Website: crate-barrel
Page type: billing-address
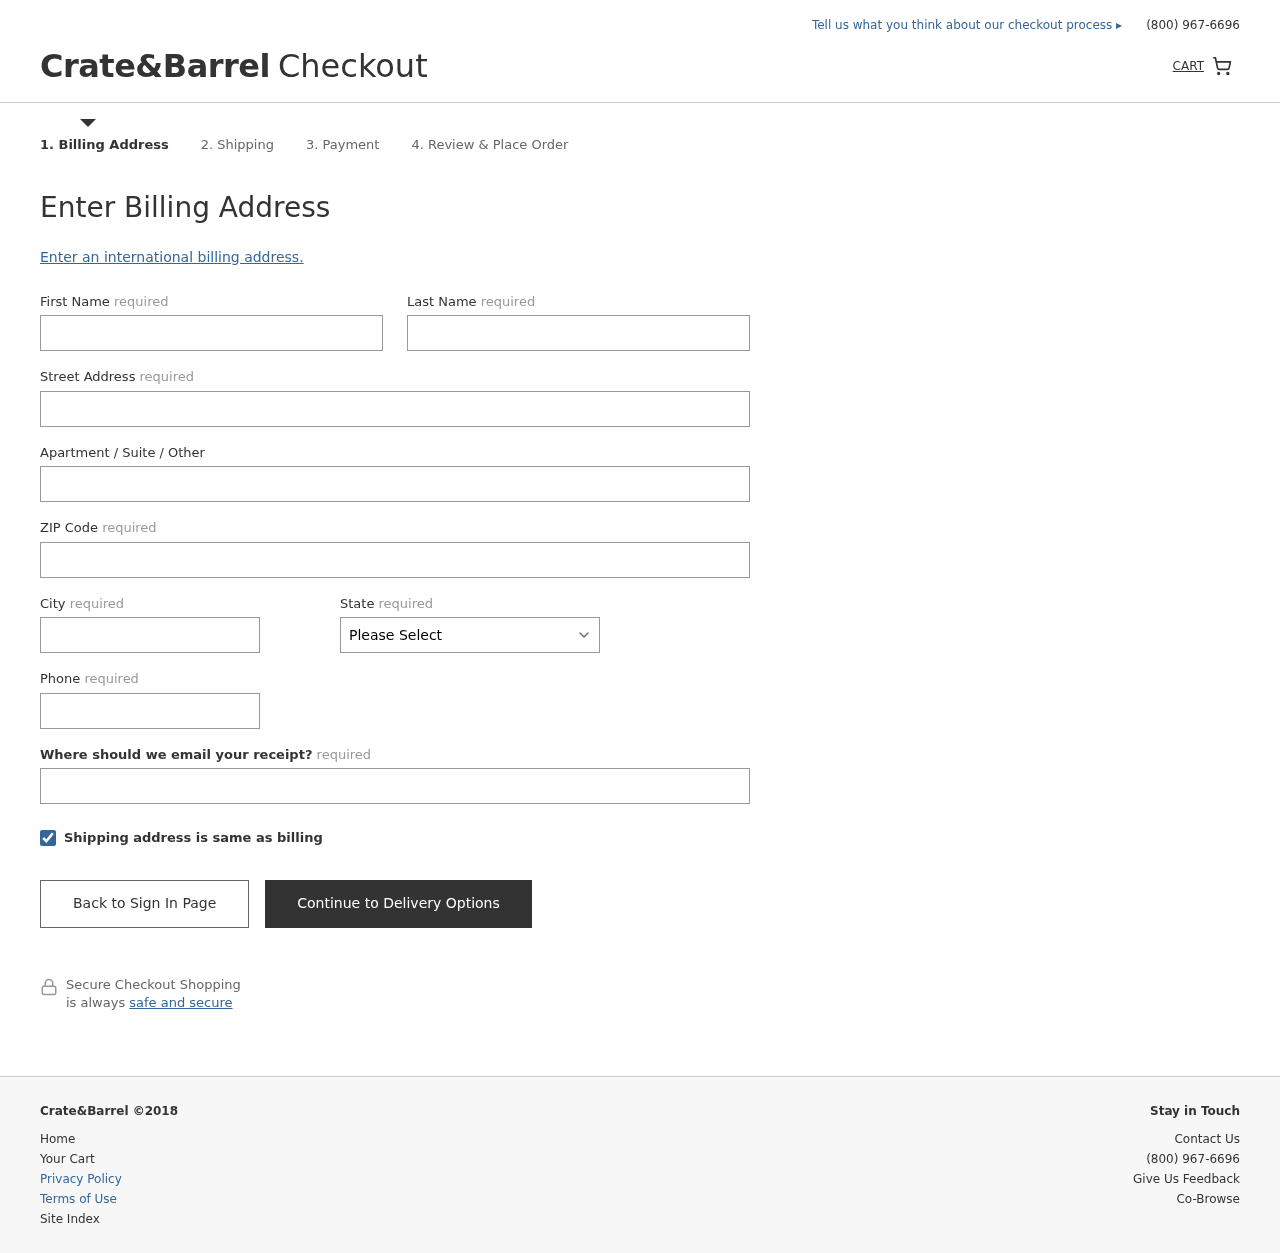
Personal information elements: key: PII_STATE
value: South Carolina
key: PII_FIRSTNAME
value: Makayla
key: PII_LASTNAME
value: Downs
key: PII_STREET
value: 44866 Frazier Oval Apt. 246
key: PII_STREET2
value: Suite 431
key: PII_POSTCODE
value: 91949
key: PII_CITY
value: Patrickhaven
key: PII_PHONE
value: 7275311196
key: PII_EMAIL
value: makayla_downs@yahoo.com